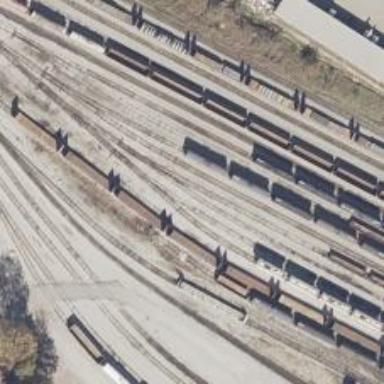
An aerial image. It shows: Railway yard.